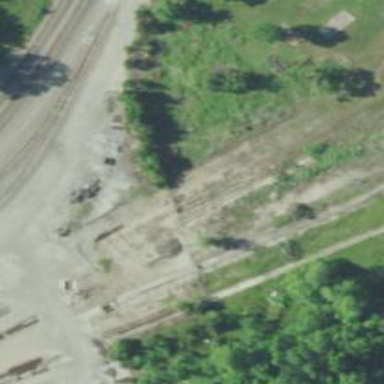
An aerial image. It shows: Disused railway yard.